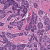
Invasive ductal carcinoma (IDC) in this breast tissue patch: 1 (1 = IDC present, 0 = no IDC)